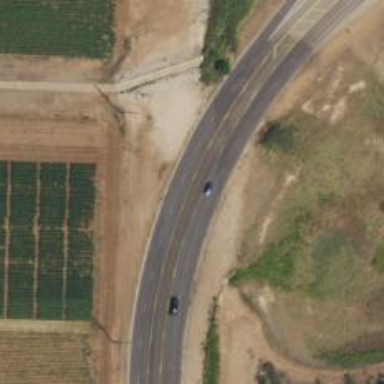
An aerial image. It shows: Secondary road.